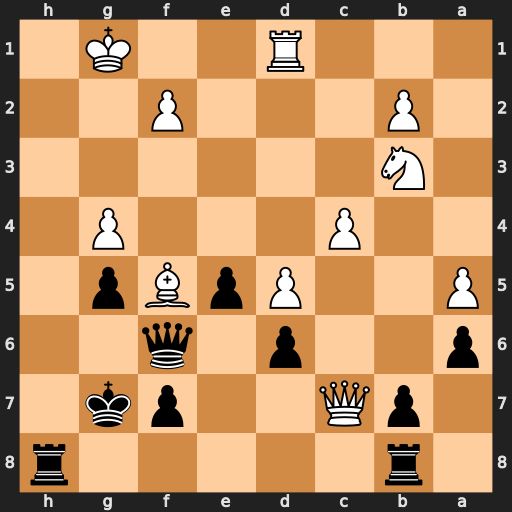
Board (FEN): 1r5r/1pQ2pk1/p2p1q2/P2PpBp1/2P3P1/1N6/1P3P2/3R2K1
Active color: b
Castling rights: -
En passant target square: -
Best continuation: Qh6 Kf1 Qh3+ Ke2 Qxb3